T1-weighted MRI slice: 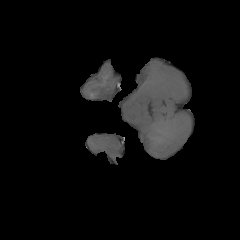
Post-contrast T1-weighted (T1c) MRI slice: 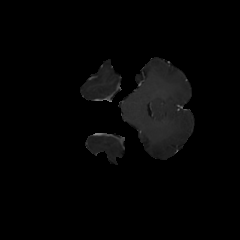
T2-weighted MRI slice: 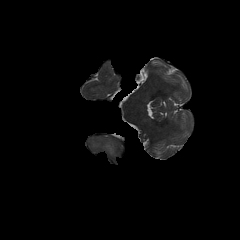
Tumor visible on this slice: yes